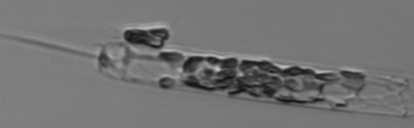
Label: Ditylum_brightwellii